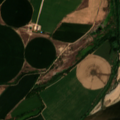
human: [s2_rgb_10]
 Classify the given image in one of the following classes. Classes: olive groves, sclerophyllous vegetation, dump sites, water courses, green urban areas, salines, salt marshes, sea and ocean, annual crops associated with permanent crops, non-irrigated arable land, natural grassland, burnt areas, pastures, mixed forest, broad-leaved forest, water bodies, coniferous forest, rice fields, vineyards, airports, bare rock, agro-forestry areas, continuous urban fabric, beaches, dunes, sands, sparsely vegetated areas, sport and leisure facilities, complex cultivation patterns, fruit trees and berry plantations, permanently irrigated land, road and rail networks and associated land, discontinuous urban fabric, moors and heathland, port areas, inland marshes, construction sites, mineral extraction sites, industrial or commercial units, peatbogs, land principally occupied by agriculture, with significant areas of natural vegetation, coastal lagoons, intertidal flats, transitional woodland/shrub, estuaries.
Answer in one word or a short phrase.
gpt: permanently irrigated land, water courses